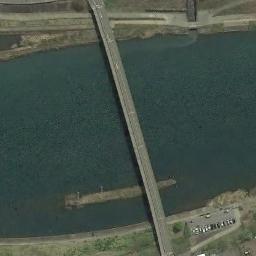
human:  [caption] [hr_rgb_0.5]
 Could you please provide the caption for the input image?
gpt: Under the bridge is a bar-shaped island .

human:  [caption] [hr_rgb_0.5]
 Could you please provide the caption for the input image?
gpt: A bridge connects the land on both sides of the turquoise river  There is a brown island in the river  Many cars are parked on the river bank .

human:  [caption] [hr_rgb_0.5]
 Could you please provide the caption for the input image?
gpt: A bridge is built on a blue river and the river has a channel bar and a parking lot beside .

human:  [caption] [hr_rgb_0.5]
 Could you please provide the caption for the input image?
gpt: A bridge is over the river with some plants and a parking lot beside .

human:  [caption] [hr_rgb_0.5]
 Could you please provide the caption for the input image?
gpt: Many cars are in the parking lot near the bridge .